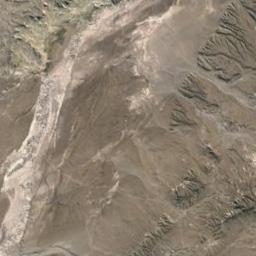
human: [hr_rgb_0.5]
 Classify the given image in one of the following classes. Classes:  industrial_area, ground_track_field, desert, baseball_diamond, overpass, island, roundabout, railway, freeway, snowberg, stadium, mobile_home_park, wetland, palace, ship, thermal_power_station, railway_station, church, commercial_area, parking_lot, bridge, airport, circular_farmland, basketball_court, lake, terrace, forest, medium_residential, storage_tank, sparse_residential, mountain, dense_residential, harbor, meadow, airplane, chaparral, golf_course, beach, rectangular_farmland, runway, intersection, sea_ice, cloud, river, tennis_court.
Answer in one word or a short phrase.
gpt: desert